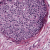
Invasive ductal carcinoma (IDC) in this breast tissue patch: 0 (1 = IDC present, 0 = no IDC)